Question: I'm seeing some very strange behavior with a 'UITextField'. I have a custom keyboard implemented, and it works great on iOS 7+. However, on iOS 6, when the following line is called (after doing a "backspace"), the text field's cursor vanishes, it isn't editable without resigning and becoming the first responder again, and the placeholder and real text overlap.
Here's the relevant code for my "backspace" function:
'''
//Get the position of the cursor
UITextPosition *selStartPos = self.textBeingEdited.selectedTextRange.start;
int start = (int)[self.textBeingEdited offsetFromPosition:self.textBeingEdited.beginningOfDocument toPosition:selStartPos];
//Make sure the cursor isn't at the front of the document
if (start > 0) {
//Remove the character before the cursor
self.textBeingEdited.text = [NSString stringWithFormat:@"%@%@", [self.textBeingEdited.text substringToIndex:start - 1], [self.textBeingEdited.text substringFromIndex:start]];
//Move the cursor back 1 (by default it'll go to the end of the string for some reason)
[self.textBeingEdited setSelectedTextRange:[self.textBeingEdited textRangeFromPosition:[self.textBeingEdited positionFromPosition:selStartPos offset:-1] toPosition:[self.textBeingEdited positionFromPosition:selStartPos offset:-1]]];
//^This line is causing the issue
}
'''
And here's what I'm seeing on iOS 6:

Anyone have any insights on this? Thanks!
This appears to be happening for every nonzero value being set as the 'offset'.
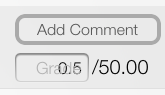
Answer: Finally figured out the problem. Basically, from what I've seen, when you replace the 'text' of a 'UITextField', it resets the 'selectedTextRange' to the very end of the string (which makes sense since that's where the cursor is). With this in mind, I was able to come up with the following code which works on iOS 6 and 7.
'''
//Get the position of the cursor
UITextPosition *startPosition = self.textBeingEdited.selectedTextRange.start;
int start = (int)[self.textBeingEdited offsetFromPosition:self.textBeingEdited.beginningOfDocument toPosition:startPosition];
//Make sure the cursor isn't at the front of the document
if (start > 0) {
//Remove the character before the cursor
self.textBeingEdited.text = [NSString stringWithFormat:@"%@%@", [self.textBeingEdited.text substringToIndex:(start - 1)], [self.textBeingEdited.text substringFromIndex:start]];
//Note that this line ^ resets the selected range to just the very end of the string
//Get the position from the start of the text to the character deleted's index - 1
UITextPosition *position = [self.textBeingEdited positionFromPosition:self.textBeingEdited.beginningOfDocument offset:(start - 1)];
//Create a new range with a length of 0
UITextRange *newRange = [self.textBeingEdited textRangeFromPosition:position toPosition:position];
//Update the cursor position (selected range with length 0)
[self.textBeingEdited setSelectedTextRange:newRange];
}
'''
Essentially what's happening is it's creating a 'UITextRange' from a 'UITextPosition' with length of '0' starting from the character before the character that was just deleted.
Hope this helps someone with a similar problem, I was going insane because of this!